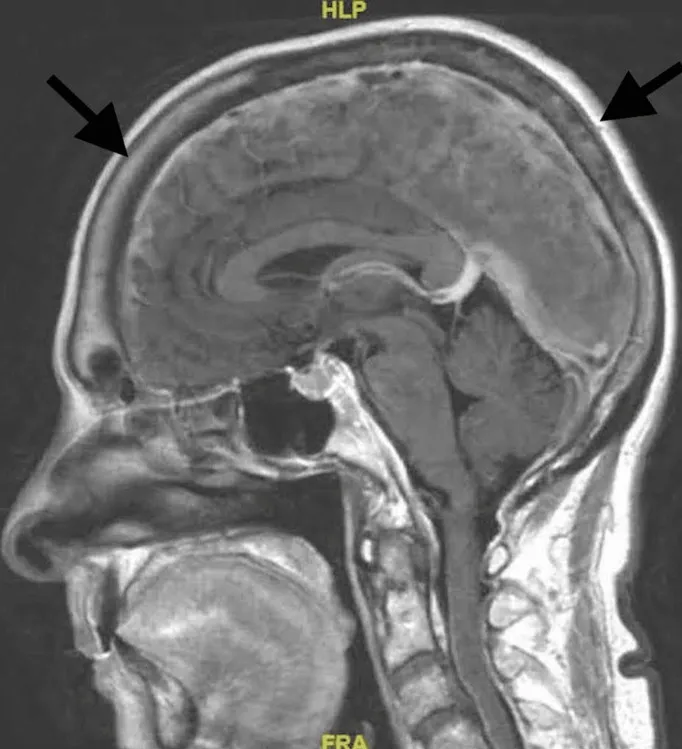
An MRI of the brain (sagittal) T1 FLAIR with contrast. Arrows indicate diffuse pachymeningeal thickening that extends into the cervical spine. . FLAIR: fluid-attenuated inversion recovery.
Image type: radiology (mri)